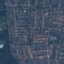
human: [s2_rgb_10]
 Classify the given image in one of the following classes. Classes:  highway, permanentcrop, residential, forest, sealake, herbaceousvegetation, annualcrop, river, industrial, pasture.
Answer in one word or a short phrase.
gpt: Residential